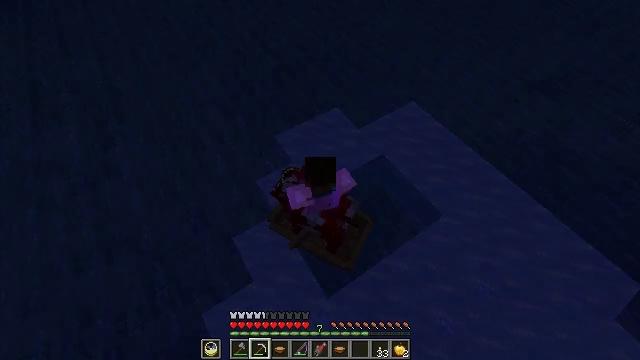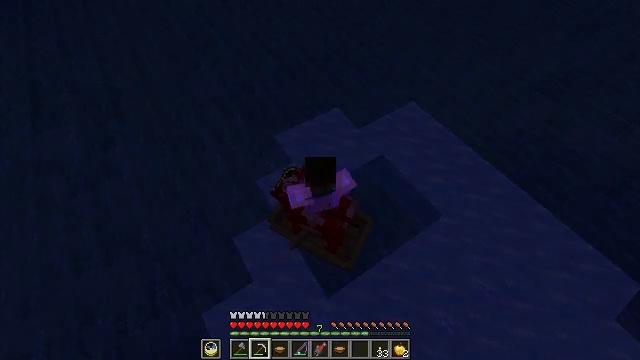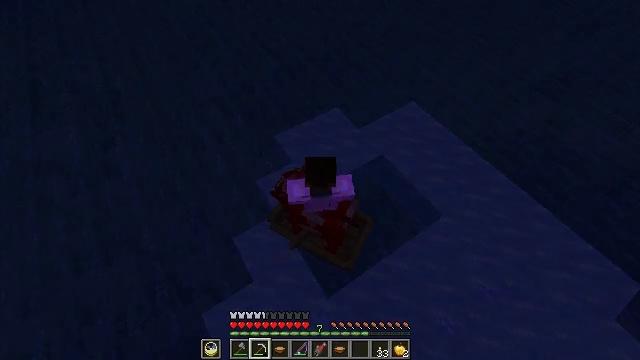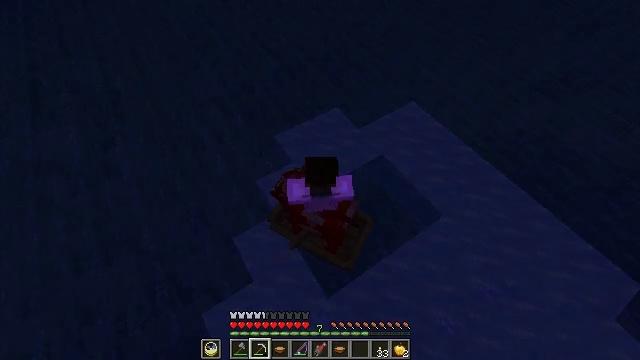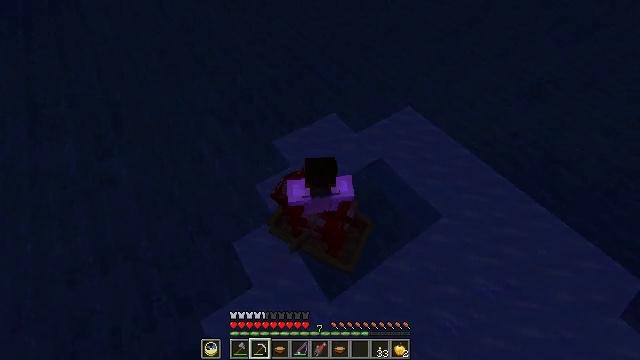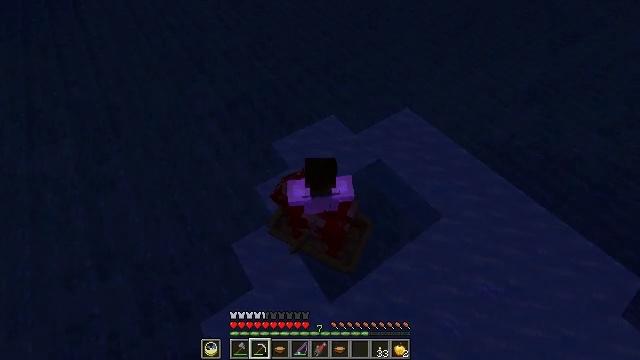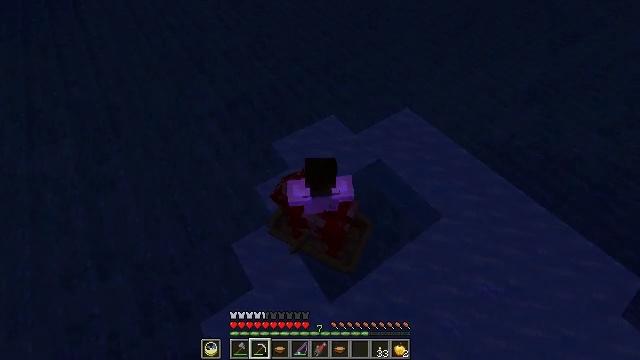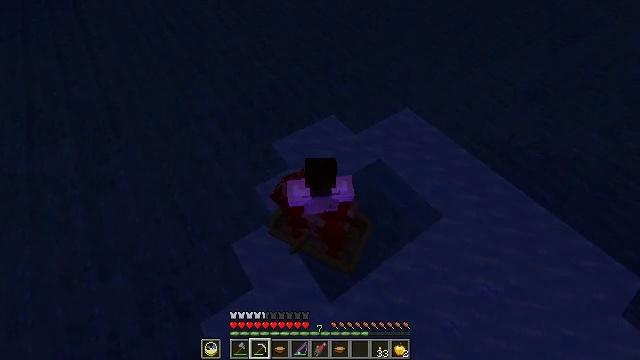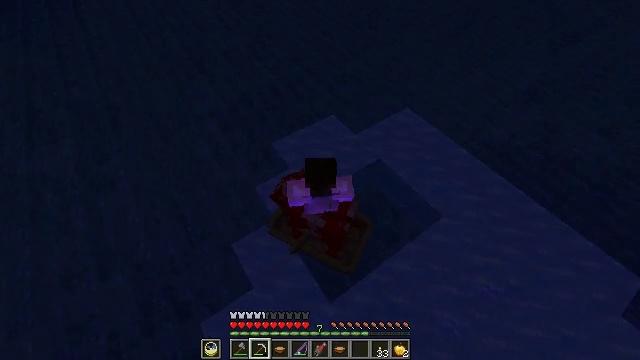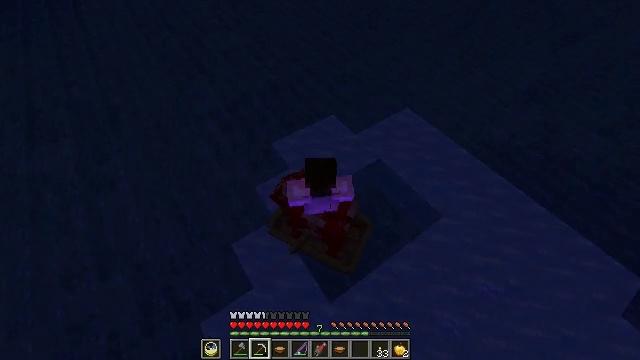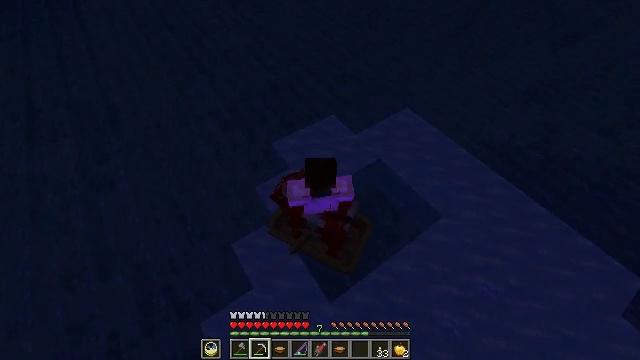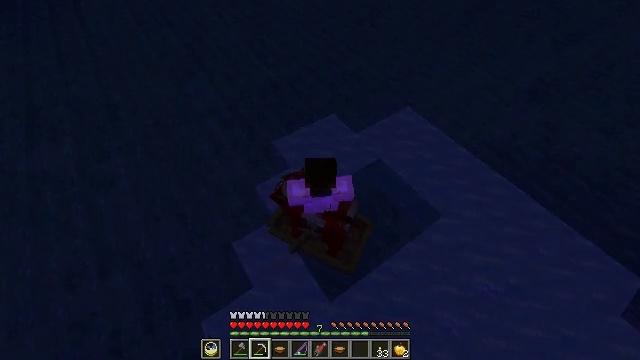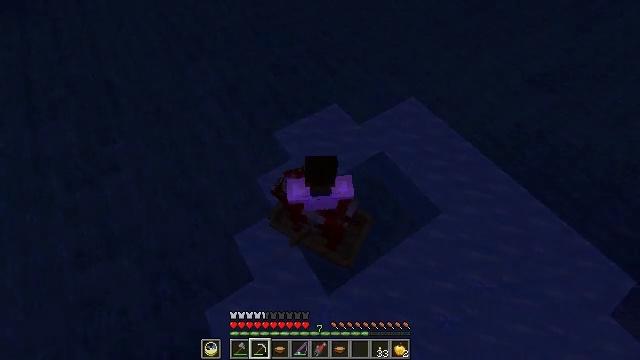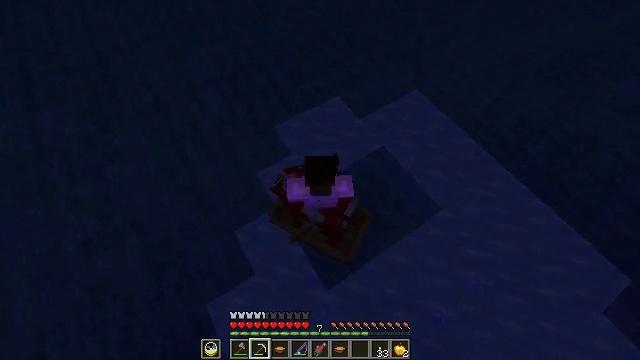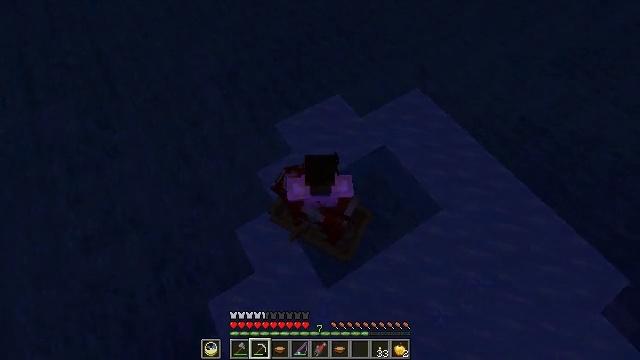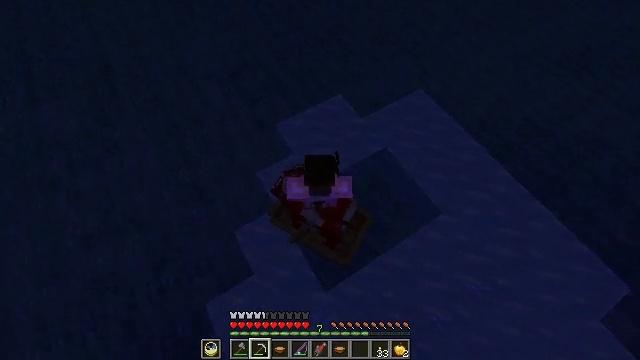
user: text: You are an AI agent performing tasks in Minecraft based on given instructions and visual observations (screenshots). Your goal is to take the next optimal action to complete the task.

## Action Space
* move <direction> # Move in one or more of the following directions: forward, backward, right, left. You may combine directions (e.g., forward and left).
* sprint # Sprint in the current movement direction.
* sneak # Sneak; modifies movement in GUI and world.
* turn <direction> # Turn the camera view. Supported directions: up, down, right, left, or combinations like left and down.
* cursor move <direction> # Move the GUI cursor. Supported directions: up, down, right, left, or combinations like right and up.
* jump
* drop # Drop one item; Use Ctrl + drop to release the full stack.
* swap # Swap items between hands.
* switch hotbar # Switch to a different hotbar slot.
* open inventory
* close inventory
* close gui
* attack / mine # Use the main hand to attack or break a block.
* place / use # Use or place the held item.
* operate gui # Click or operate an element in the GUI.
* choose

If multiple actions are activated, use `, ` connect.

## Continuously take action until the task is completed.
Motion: motion action
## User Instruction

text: Left-click to mine frosted ice.
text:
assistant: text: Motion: attack / mine
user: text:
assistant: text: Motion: attack / mine
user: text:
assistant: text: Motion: attack / mine
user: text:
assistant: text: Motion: turn right and up, attack / mine
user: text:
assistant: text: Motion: attack / mine
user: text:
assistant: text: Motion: attack / mine
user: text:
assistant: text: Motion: attack / mine
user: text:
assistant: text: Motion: attack / mine
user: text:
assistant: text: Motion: attack / mine
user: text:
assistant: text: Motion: attack / mine
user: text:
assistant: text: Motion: no_op
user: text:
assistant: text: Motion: turn left and down
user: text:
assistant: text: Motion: turn down
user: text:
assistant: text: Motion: no_op
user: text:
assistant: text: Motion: move forward
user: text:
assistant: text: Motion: move forward, turn left and down
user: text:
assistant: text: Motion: turn left and down
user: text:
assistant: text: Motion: turn left and down
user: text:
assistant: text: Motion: turn left and down
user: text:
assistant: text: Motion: turn left and down
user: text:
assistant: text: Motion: turn left and down
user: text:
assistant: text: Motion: turn left and down
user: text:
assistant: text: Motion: sneak, turn left
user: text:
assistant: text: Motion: sneak, turn left
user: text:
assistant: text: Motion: sneak, turn left
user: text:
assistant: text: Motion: sneak, turn left
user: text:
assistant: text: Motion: sneak, turn left
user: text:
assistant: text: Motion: sneak, turn left
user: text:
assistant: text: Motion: sneak, turn left
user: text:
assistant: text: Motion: sneak, turn left